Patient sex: M
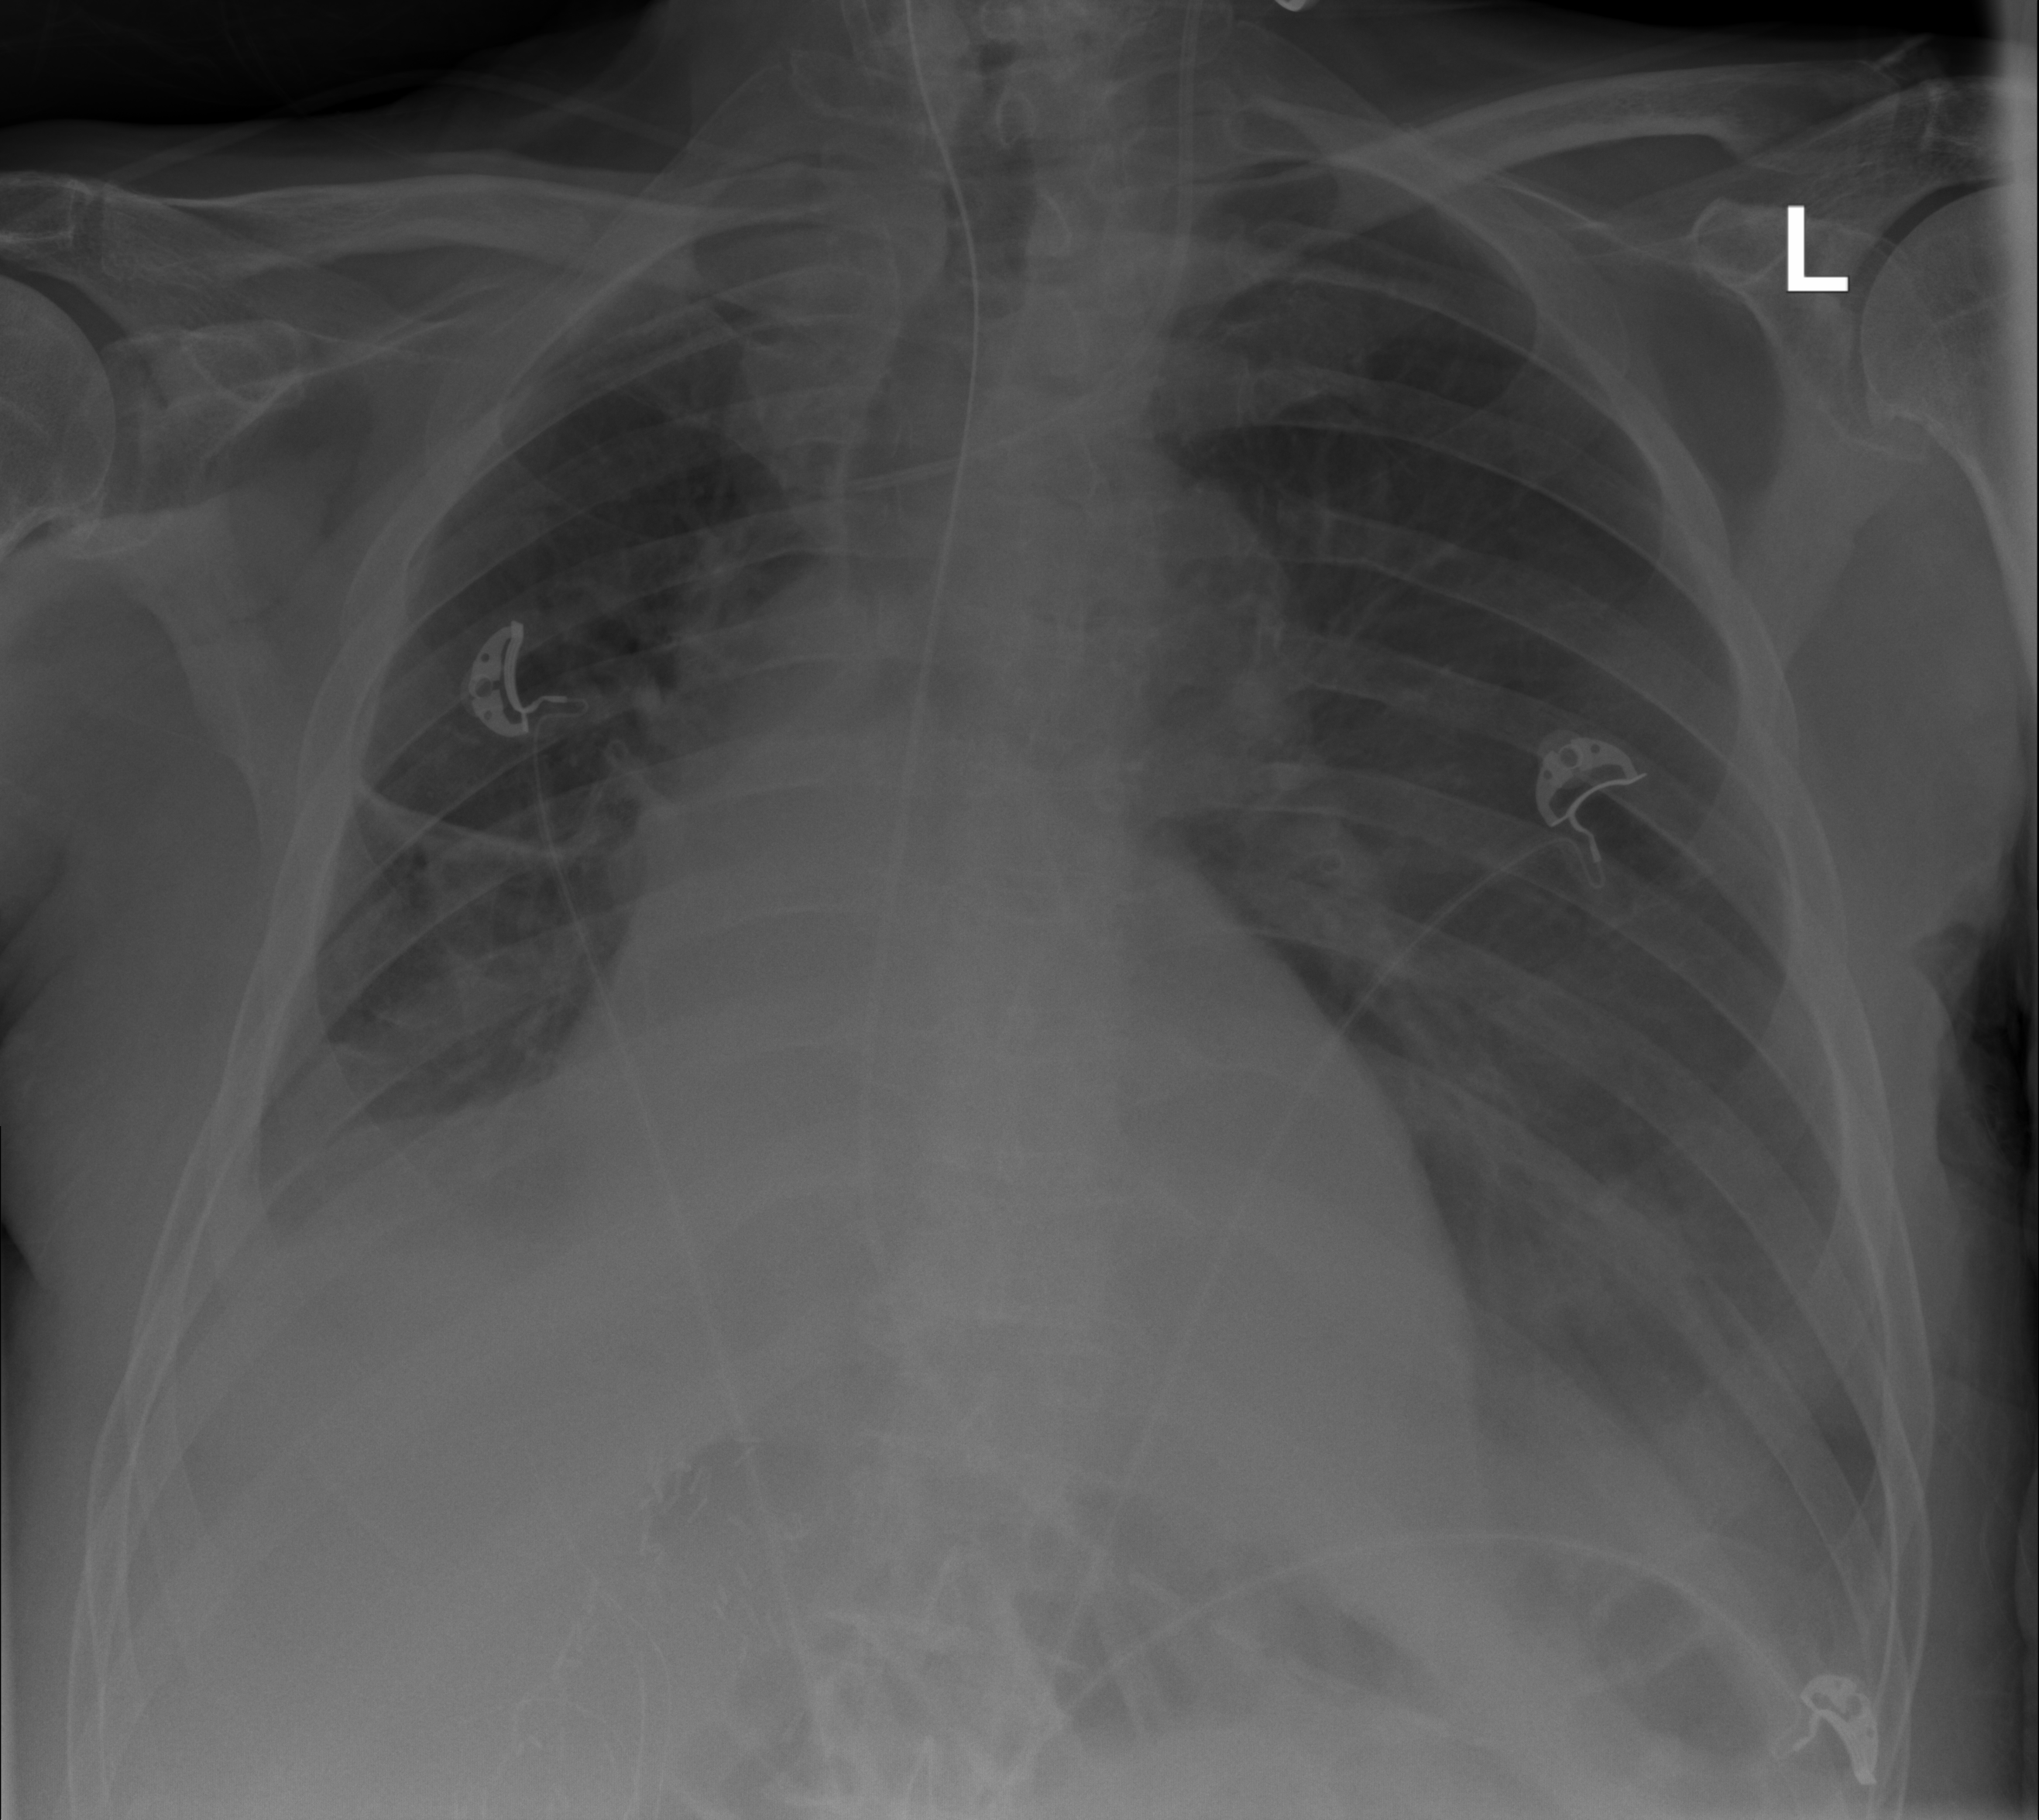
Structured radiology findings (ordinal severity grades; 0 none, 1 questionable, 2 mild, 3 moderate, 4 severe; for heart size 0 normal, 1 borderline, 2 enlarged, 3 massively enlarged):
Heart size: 2
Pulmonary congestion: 1
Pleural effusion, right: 2
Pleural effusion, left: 2
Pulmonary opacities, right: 2
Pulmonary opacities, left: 0
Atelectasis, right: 2
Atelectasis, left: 2